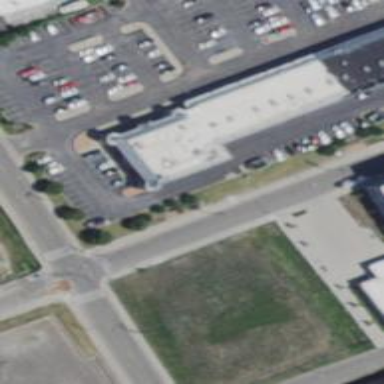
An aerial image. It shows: Healthcare clinic is depicted in the image.